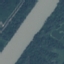
Label: River